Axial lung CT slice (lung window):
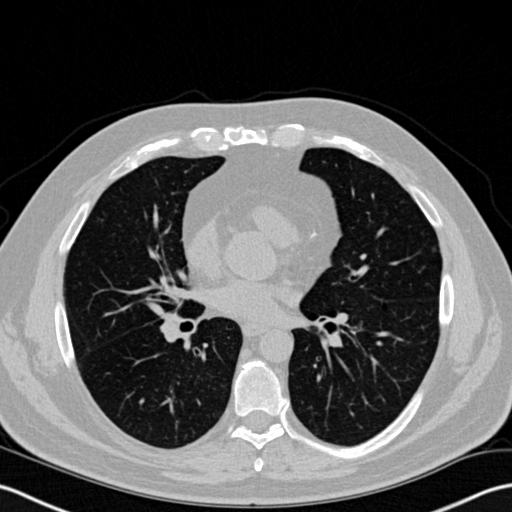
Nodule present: yes
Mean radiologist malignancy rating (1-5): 2